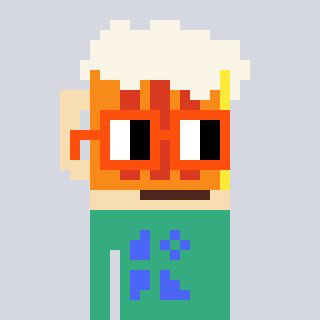
a pixel art character with square orange glasses, a beer-shaped head and a teal-colored body on a cool background